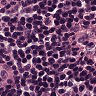
Metastatic tissue present: no